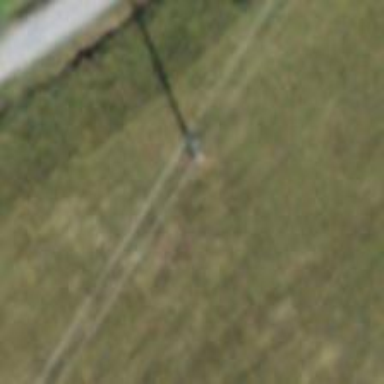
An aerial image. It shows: Power pole.